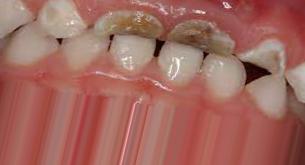
Condition: Caries